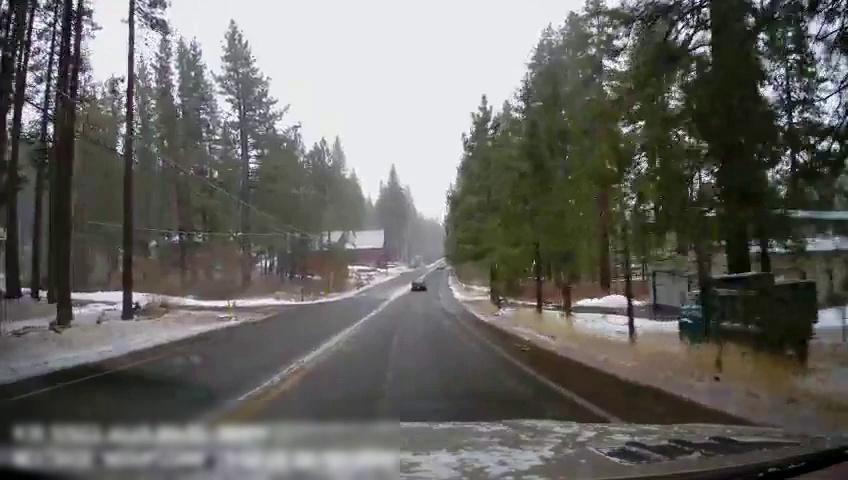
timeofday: Day
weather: Snowy
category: Drivable Space
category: Vehicles | Car
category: Lanes | Opposite Lane
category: Lanes | Opposite Lane
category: Lanes | Opposite Lane
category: Lanes | Opposite Lane
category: Lanes | Current Lane